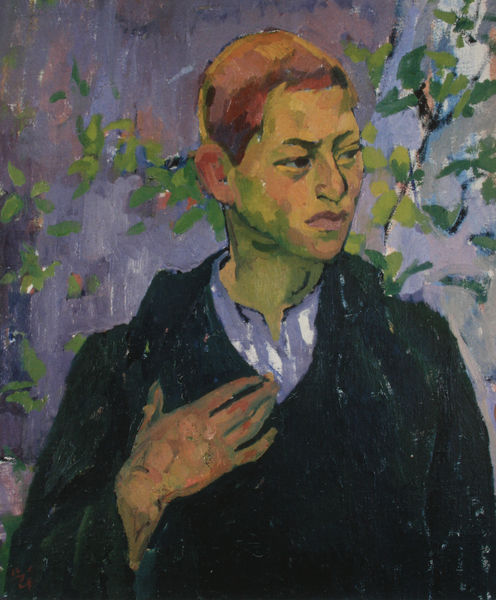
Titel: Alberto
Künstler: Giovanni Giacometti
Standort: Bern
Institution: Kunstmuseum
Schlagwörter: baum, blau, blätter, dunkel, gemälde, hand, mann, weiß, grün, äste, blumen, braun, brust, bunt, finger, grau, haar, hintergrund, mund, nase, ohr, renoir, schwarz, blick, blüten, rot, expressionismus, hochformat, hemd, jacke, wand, augen, gesicht, kragen, bild, bildnis, hals, portrait, porträt, öl, ast, auge, haare, mantel, stoff, pflanzen, augenbrauen, kinn, lippen, prtrait, traurig, wangen, abstrakt, lila, violett, van gogh, ausdruck, ölgemälde, blue, grimmig, gestreift, junge, wange, augenbraue, dreiviertelprofil, oberkörper, skepsis, frühling, flieder, knabe, jüngling, halbfigurig, junger mann, gaugin, schmerz, auen, male, reiben, ärger, expresionismus, haptik, jugendliche, cold, argwohn, annoyed, luppen, lonely, böser blick, verlegenheit, expressionissmus, aub, genba, missgunst, leafy backround, offended